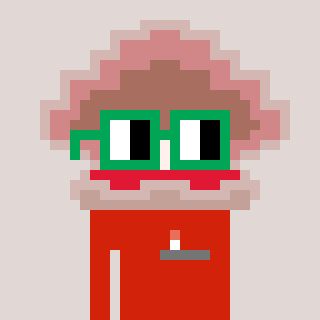
a pixel art character with square green glasses, a oyster-shaped head and a red-colored body on a warm background